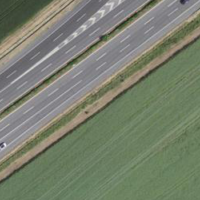
EUNIS habitat code: 57
Species observed at this site:
Buteo buteo